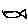
Label: fish